Question: I need to change the position of the asterisk indicator of a required field ('allowBlank: false') to before the field label. Just like the imagem bellow:

I can't find a proper way in sencha docs.
There a <URL> here, but it does not work on ExtJs 4.2.
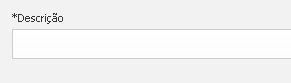
Answer: The bellow code snippet worked as I wanted to.
'''
beforeLabelTextTpl: [
'<tpl if="allowBlank == false">',
'<span class="' + Ext.baseCSSPrefix + 'required">*</span>',
'</tpl>'
]
'''